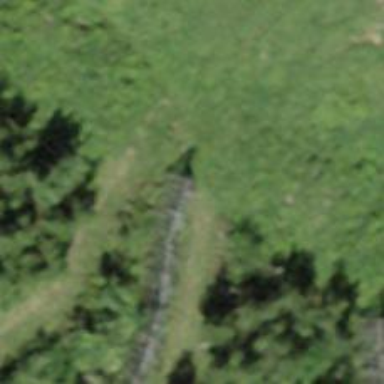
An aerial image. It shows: Structure designed for avalanche protection.